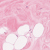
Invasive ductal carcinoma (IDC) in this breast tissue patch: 0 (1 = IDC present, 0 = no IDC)